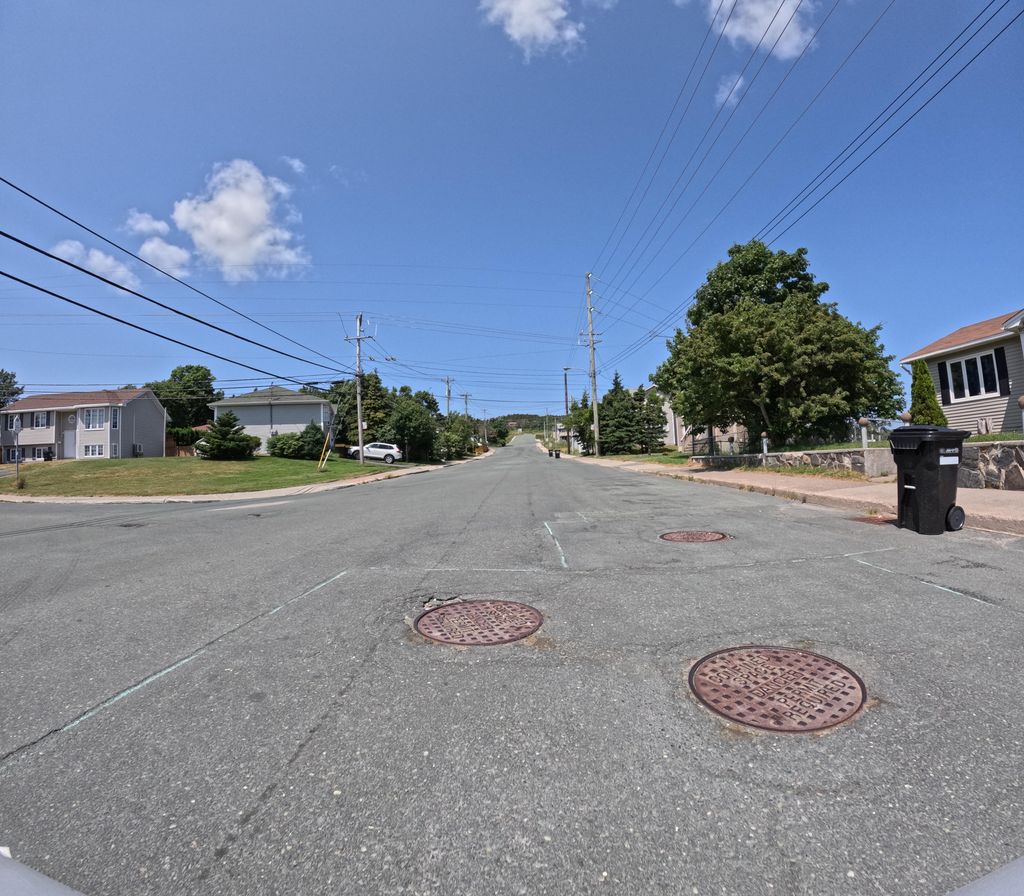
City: st_johns